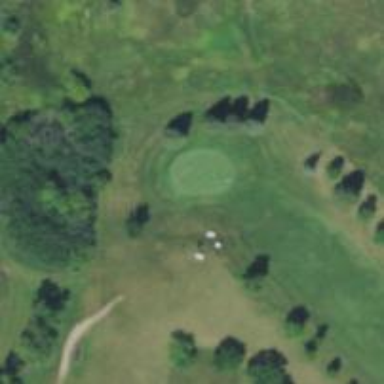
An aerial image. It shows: Golf hole.